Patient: sex M, age 61
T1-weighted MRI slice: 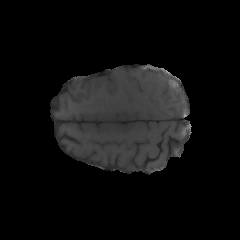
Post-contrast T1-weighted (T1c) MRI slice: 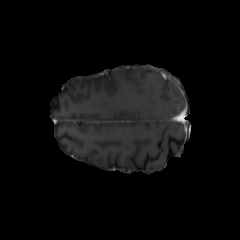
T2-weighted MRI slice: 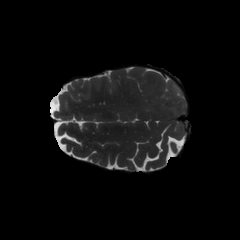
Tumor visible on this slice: no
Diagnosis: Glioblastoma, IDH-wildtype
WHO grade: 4